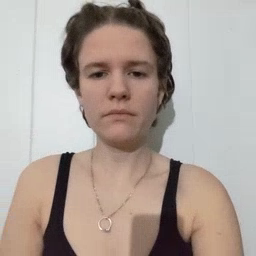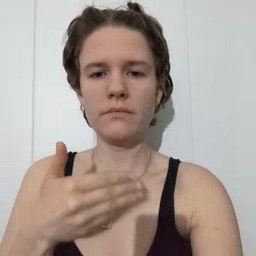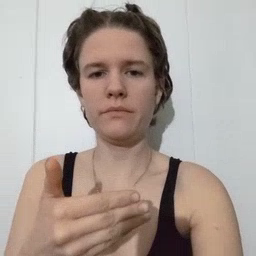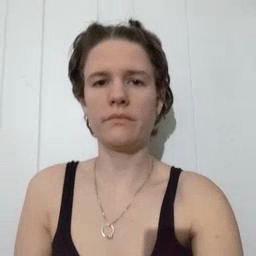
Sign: close